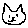
Label: cat